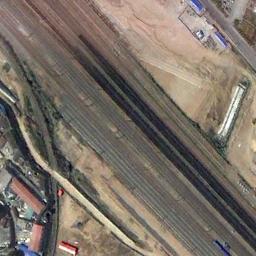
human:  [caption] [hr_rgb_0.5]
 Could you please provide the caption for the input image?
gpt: These railways are between some buildings and a clearing .

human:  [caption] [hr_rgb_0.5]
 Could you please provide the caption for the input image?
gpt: The railway is on the bare land next to some houses .

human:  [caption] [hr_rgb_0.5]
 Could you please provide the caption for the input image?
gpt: There are several buildings beside the railway .

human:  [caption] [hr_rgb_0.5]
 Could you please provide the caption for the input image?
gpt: There is a row of grey buildings on one side of the railway .

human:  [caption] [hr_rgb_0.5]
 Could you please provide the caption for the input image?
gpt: There are some buildings beside the railway .